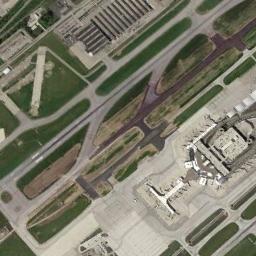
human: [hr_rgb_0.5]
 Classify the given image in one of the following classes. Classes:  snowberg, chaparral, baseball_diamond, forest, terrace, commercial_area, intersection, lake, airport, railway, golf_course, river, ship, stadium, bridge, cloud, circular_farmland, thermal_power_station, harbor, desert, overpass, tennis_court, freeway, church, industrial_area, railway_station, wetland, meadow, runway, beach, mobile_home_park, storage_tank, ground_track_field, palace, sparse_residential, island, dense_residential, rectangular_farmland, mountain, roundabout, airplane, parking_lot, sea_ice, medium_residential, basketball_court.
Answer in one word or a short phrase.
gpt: airport